Aerial crown-view tile of a tropical tree (Barro Colorado Island, Panama), acquired 20240813:
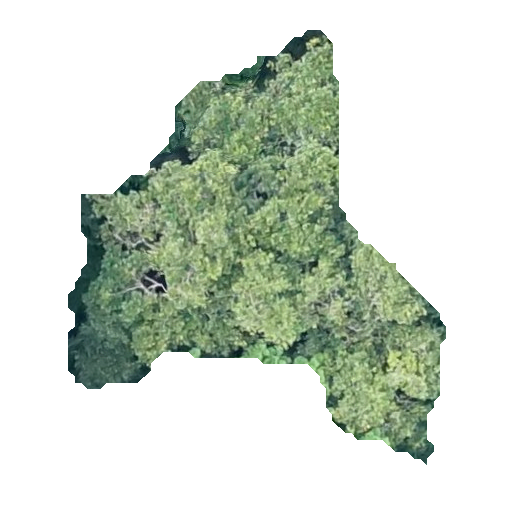
Species: Beilschmiedia tovarensis
GBIF accepted scientific name: Beilschmiedia tovarensis
Crown area: 129.972 m²